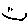
Label: smiley face